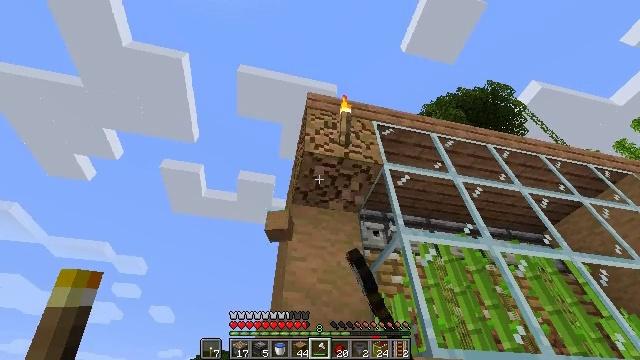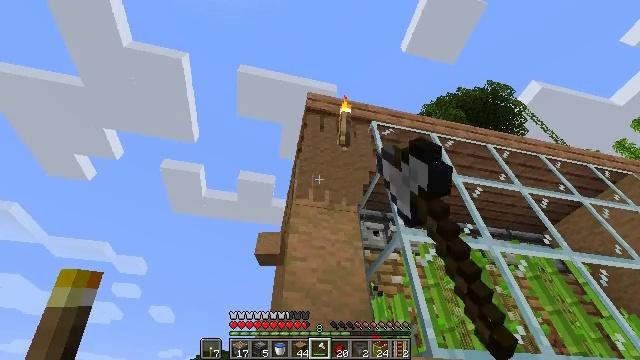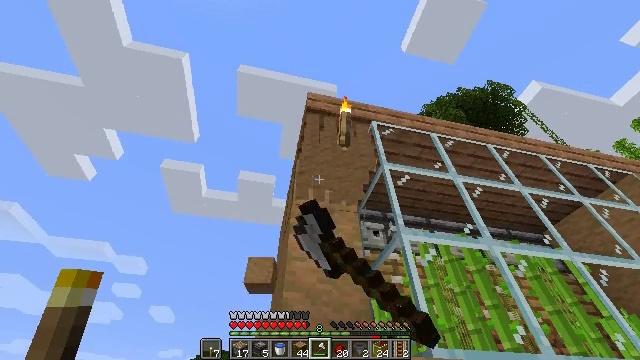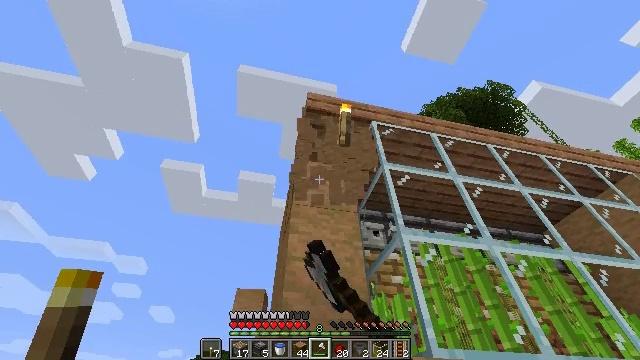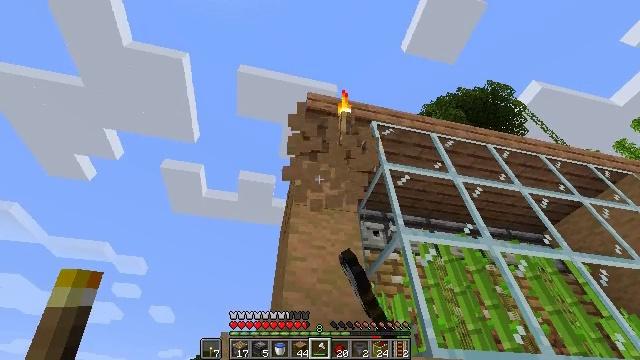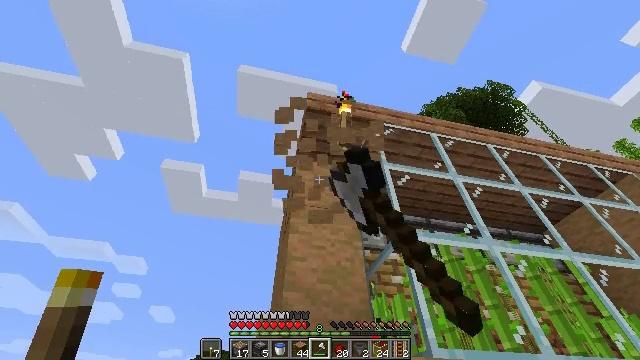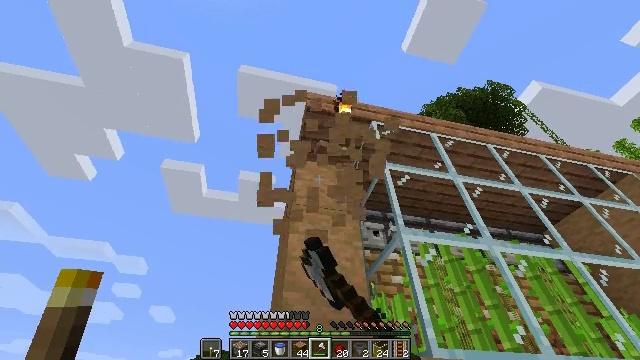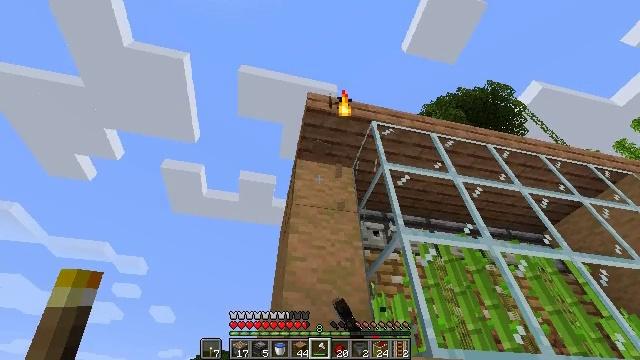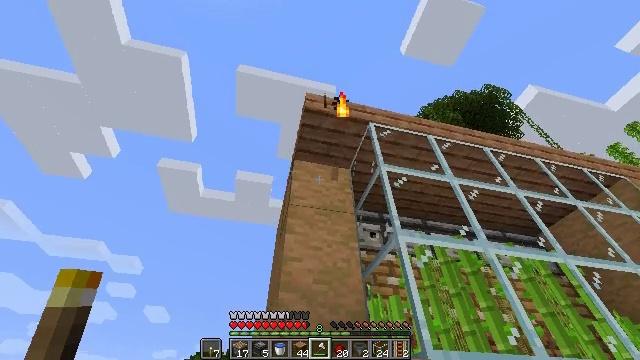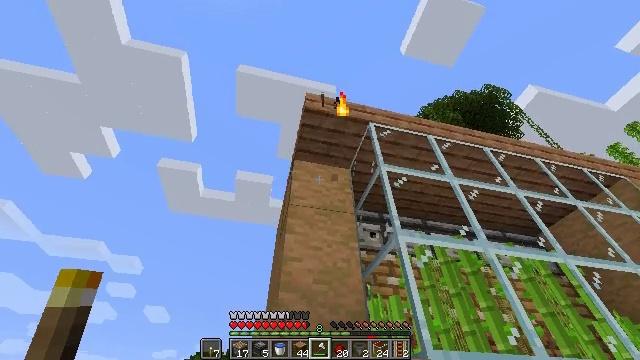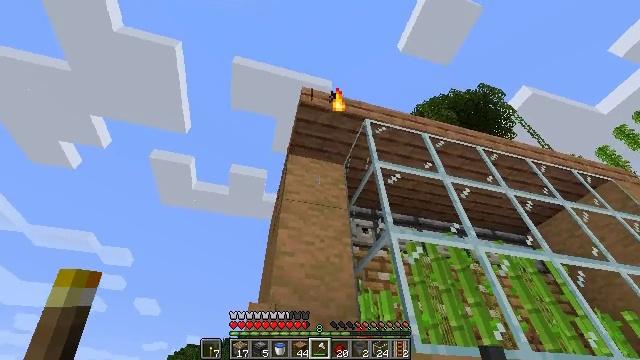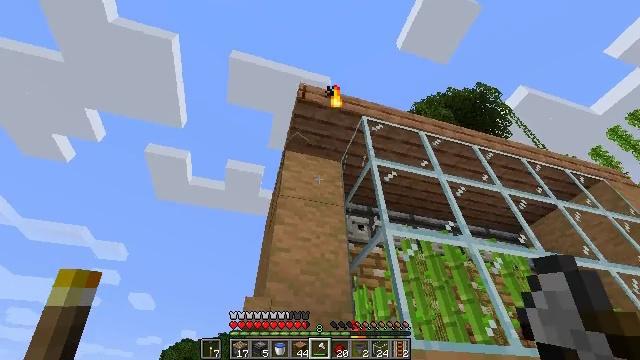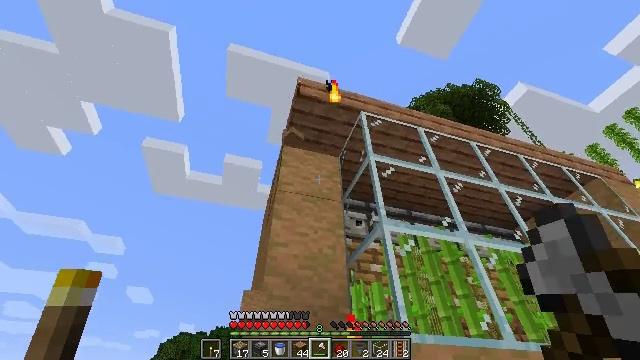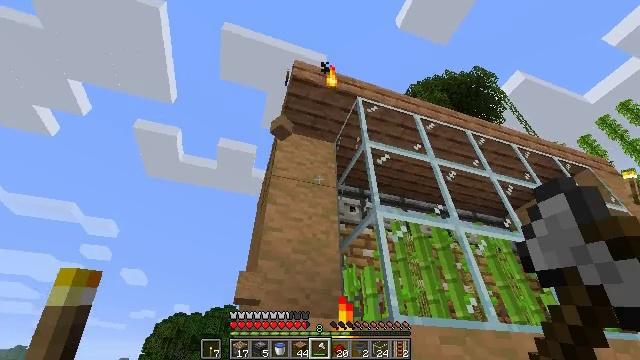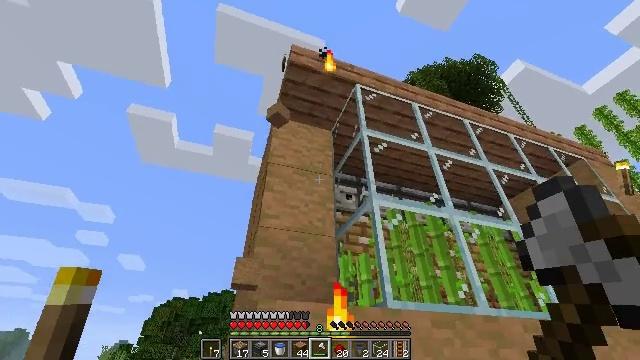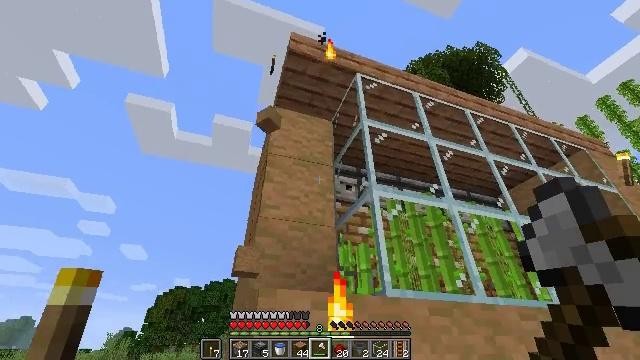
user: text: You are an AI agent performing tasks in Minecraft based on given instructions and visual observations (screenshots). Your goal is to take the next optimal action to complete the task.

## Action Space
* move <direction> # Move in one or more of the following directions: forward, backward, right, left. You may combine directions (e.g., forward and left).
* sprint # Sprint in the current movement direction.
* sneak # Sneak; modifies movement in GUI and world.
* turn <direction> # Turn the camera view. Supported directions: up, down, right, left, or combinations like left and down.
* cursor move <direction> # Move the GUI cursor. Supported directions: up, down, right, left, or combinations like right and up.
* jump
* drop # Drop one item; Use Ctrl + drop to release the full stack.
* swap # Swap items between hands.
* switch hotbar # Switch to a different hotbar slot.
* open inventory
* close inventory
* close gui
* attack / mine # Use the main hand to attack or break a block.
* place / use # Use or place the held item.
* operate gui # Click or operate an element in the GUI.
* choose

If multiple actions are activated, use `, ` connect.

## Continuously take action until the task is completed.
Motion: motion action
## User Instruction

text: Retrieve stripped jungle log from structures.
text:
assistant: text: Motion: attack / mine
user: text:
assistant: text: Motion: attack / mine
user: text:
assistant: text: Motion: attack / mine
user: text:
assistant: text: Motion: attack / mine
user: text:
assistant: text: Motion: no_op
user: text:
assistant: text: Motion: no_op
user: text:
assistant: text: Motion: no_op
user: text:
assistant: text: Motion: no_op
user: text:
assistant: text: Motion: no_op
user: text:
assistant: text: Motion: turn right and down
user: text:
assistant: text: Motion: turn right
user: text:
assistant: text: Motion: turn down
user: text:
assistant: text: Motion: turn right and down
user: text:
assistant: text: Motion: turn down
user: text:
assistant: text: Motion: turn down
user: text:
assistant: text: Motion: turn down
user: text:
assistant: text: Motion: turn down
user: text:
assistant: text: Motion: turn left and down
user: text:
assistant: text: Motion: turn down
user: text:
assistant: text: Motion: turn down
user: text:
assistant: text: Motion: no_op
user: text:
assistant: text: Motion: no_op
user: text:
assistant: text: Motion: no_op
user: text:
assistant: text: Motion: no_op
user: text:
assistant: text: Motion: no_op
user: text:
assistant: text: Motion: no_op
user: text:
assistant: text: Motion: no_op
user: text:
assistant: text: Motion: turn down
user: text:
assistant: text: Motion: turn down
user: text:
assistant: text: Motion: no_op